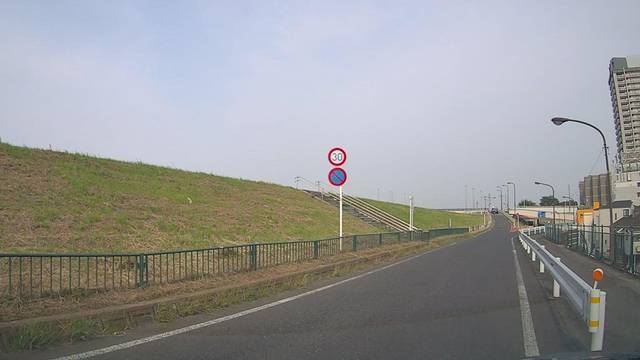
Region: Japan
Coordinates: 35.757, 139.8